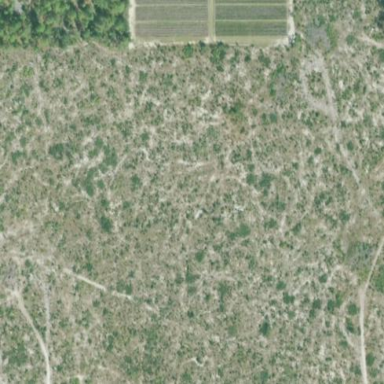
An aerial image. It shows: Forest area.